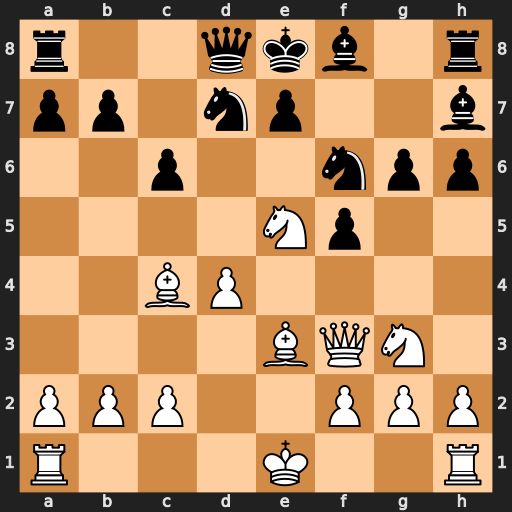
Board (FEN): r2qkb1r/pp1np2b/2p2npp/4Np2/2BP4/4BQN1/PPP2PPP/R3K2R
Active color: w
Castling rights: KQkq
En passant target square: -
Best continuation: Bf7#